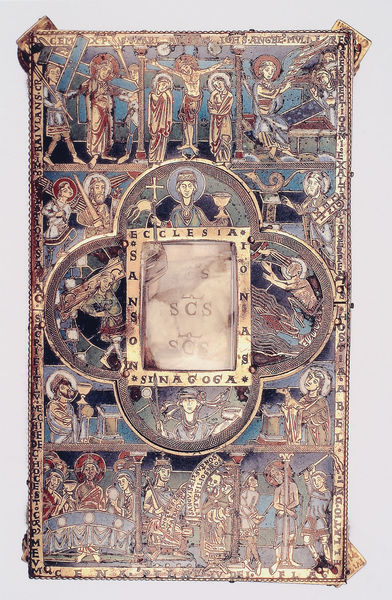
Titel: Tragaltar aus Stablo (Stavelot)
Standort: Herkunftsland: (Maasland) (EU - Maasland)
Institution: Brüssel, Musées Royaux d’Art et d’Histoire
Schlagwörter: blau, gott, wasser, bunt, szene, zeichnung, bibel, bild, gold, kelch, schrift, könig, tafel, glanz, bemalt, außen, moses, buch, kreuz, rechteck, altar, buchdeckel, cover, umschlag, christus, jesus, kreuzigung, heilig, miniatur, biblisch, reliquie, gläubig, vierpass, zyklus, ottonisch, buchmalerei, passion, reliquiar, recheck, christilich, scs, domschatz